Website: macys
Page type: account-selection
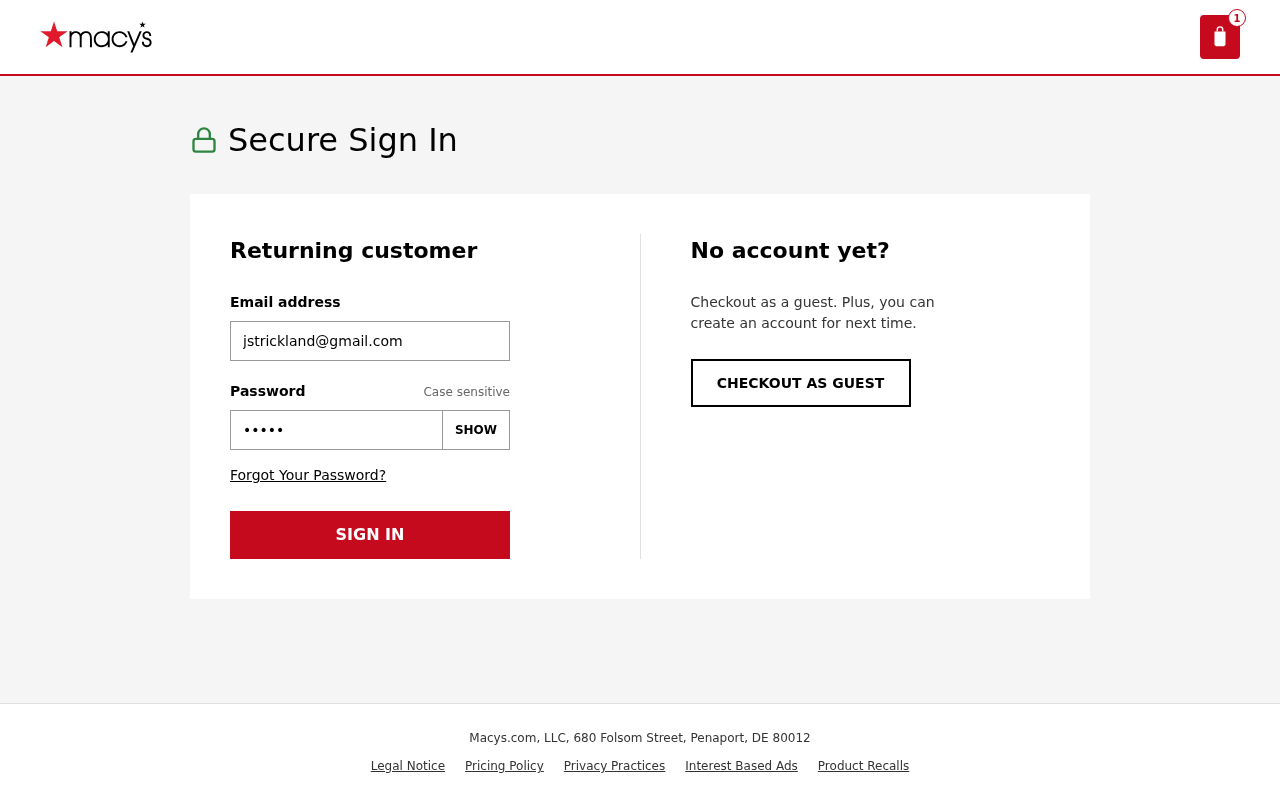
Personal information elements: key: PII_EMAIL
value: jstrickland@gmail.com
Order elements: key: ORDER_NUM_ITEMS
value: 1